Question: I have a Product entity with a one to many relationship with the media entity
'''
/**
* @ORM\OneToMany(targetEntity="Norwalk\StoreBundle\Entity\ProductHasMedia", mappedBy="product", cascade={"persist"}, orphanRemoval=true )
*/
protected $imagenes;
'''
And a one to one relationship with a Package entity
'''
/**
* @ORM\OneToOne(targetEntity="Package", cascade={"persist"})
* @ORM\JoinColumn(name="package", referencedColumnName="id")
*/
protected $package;
'''
I am able to clone the Product entity with this function
'''
public function __clone() {
if ($this->id) {
$this->package = clone $this->package;
}
// Get current collection
$imagenes = $this->getImagenes();
$this->imagenes = new ArrayCollection();
if(count($imagenes) > 0){
foreach ($imagenes as $imagen) {
$cloneImagen = clone $imagen;
$this->imagenes->add($cloneImagen);
$cloneImagen->setProduct($this);
}
}
}
'''
The problem is, that the new entity has associated the same images as the original entity. This means if I delete the image in one entity, it is deleted on the other too. See table below, where original product (with id 5) has the same media as cloned product (with id 7)

What I need, is that these cloned images have a new ID and I I need them to be not related with the original entity, sofor example, when I delete some images from the cloned entity, it will not affect to the original entity.
Any ideas? :)
Thanks in advance
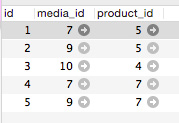
Answer: You forget that all your manipulations must be inside 'if ($this->id)' block:
'''
public function __clone() {
if ($this->id) {
$this->package = clone $this->package;
$imagenes = $this->getImagenes();
$this->imagenes = new ArrayCollection();
if(count($imagenes) > 0){
foreach ($imagenes as $imagen) {
$cloneImagen = clone $imagen;
$this->imagenes->add($cloneImagen);
$cloneImagen->setProduct($this);
}
}
}
}
'''
Also if you have some links in your 'Norwalk\StoreBundle\Entity\ProductHasMedia' class then you should implement '__clone()' with managing appropriate fields in this entity too.